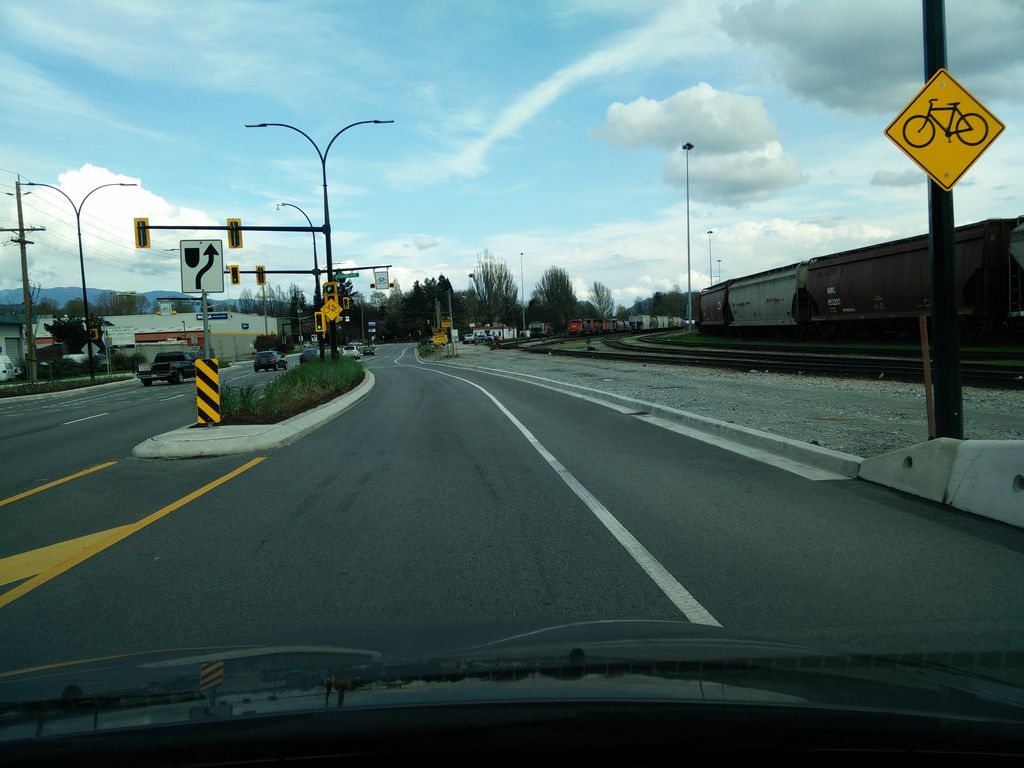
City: vancouver